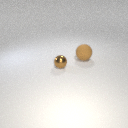
large brown rubber sphere behind small brown metal sphere